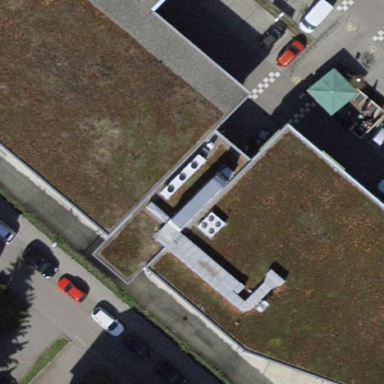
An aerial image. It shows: Commercial building.